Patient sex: M
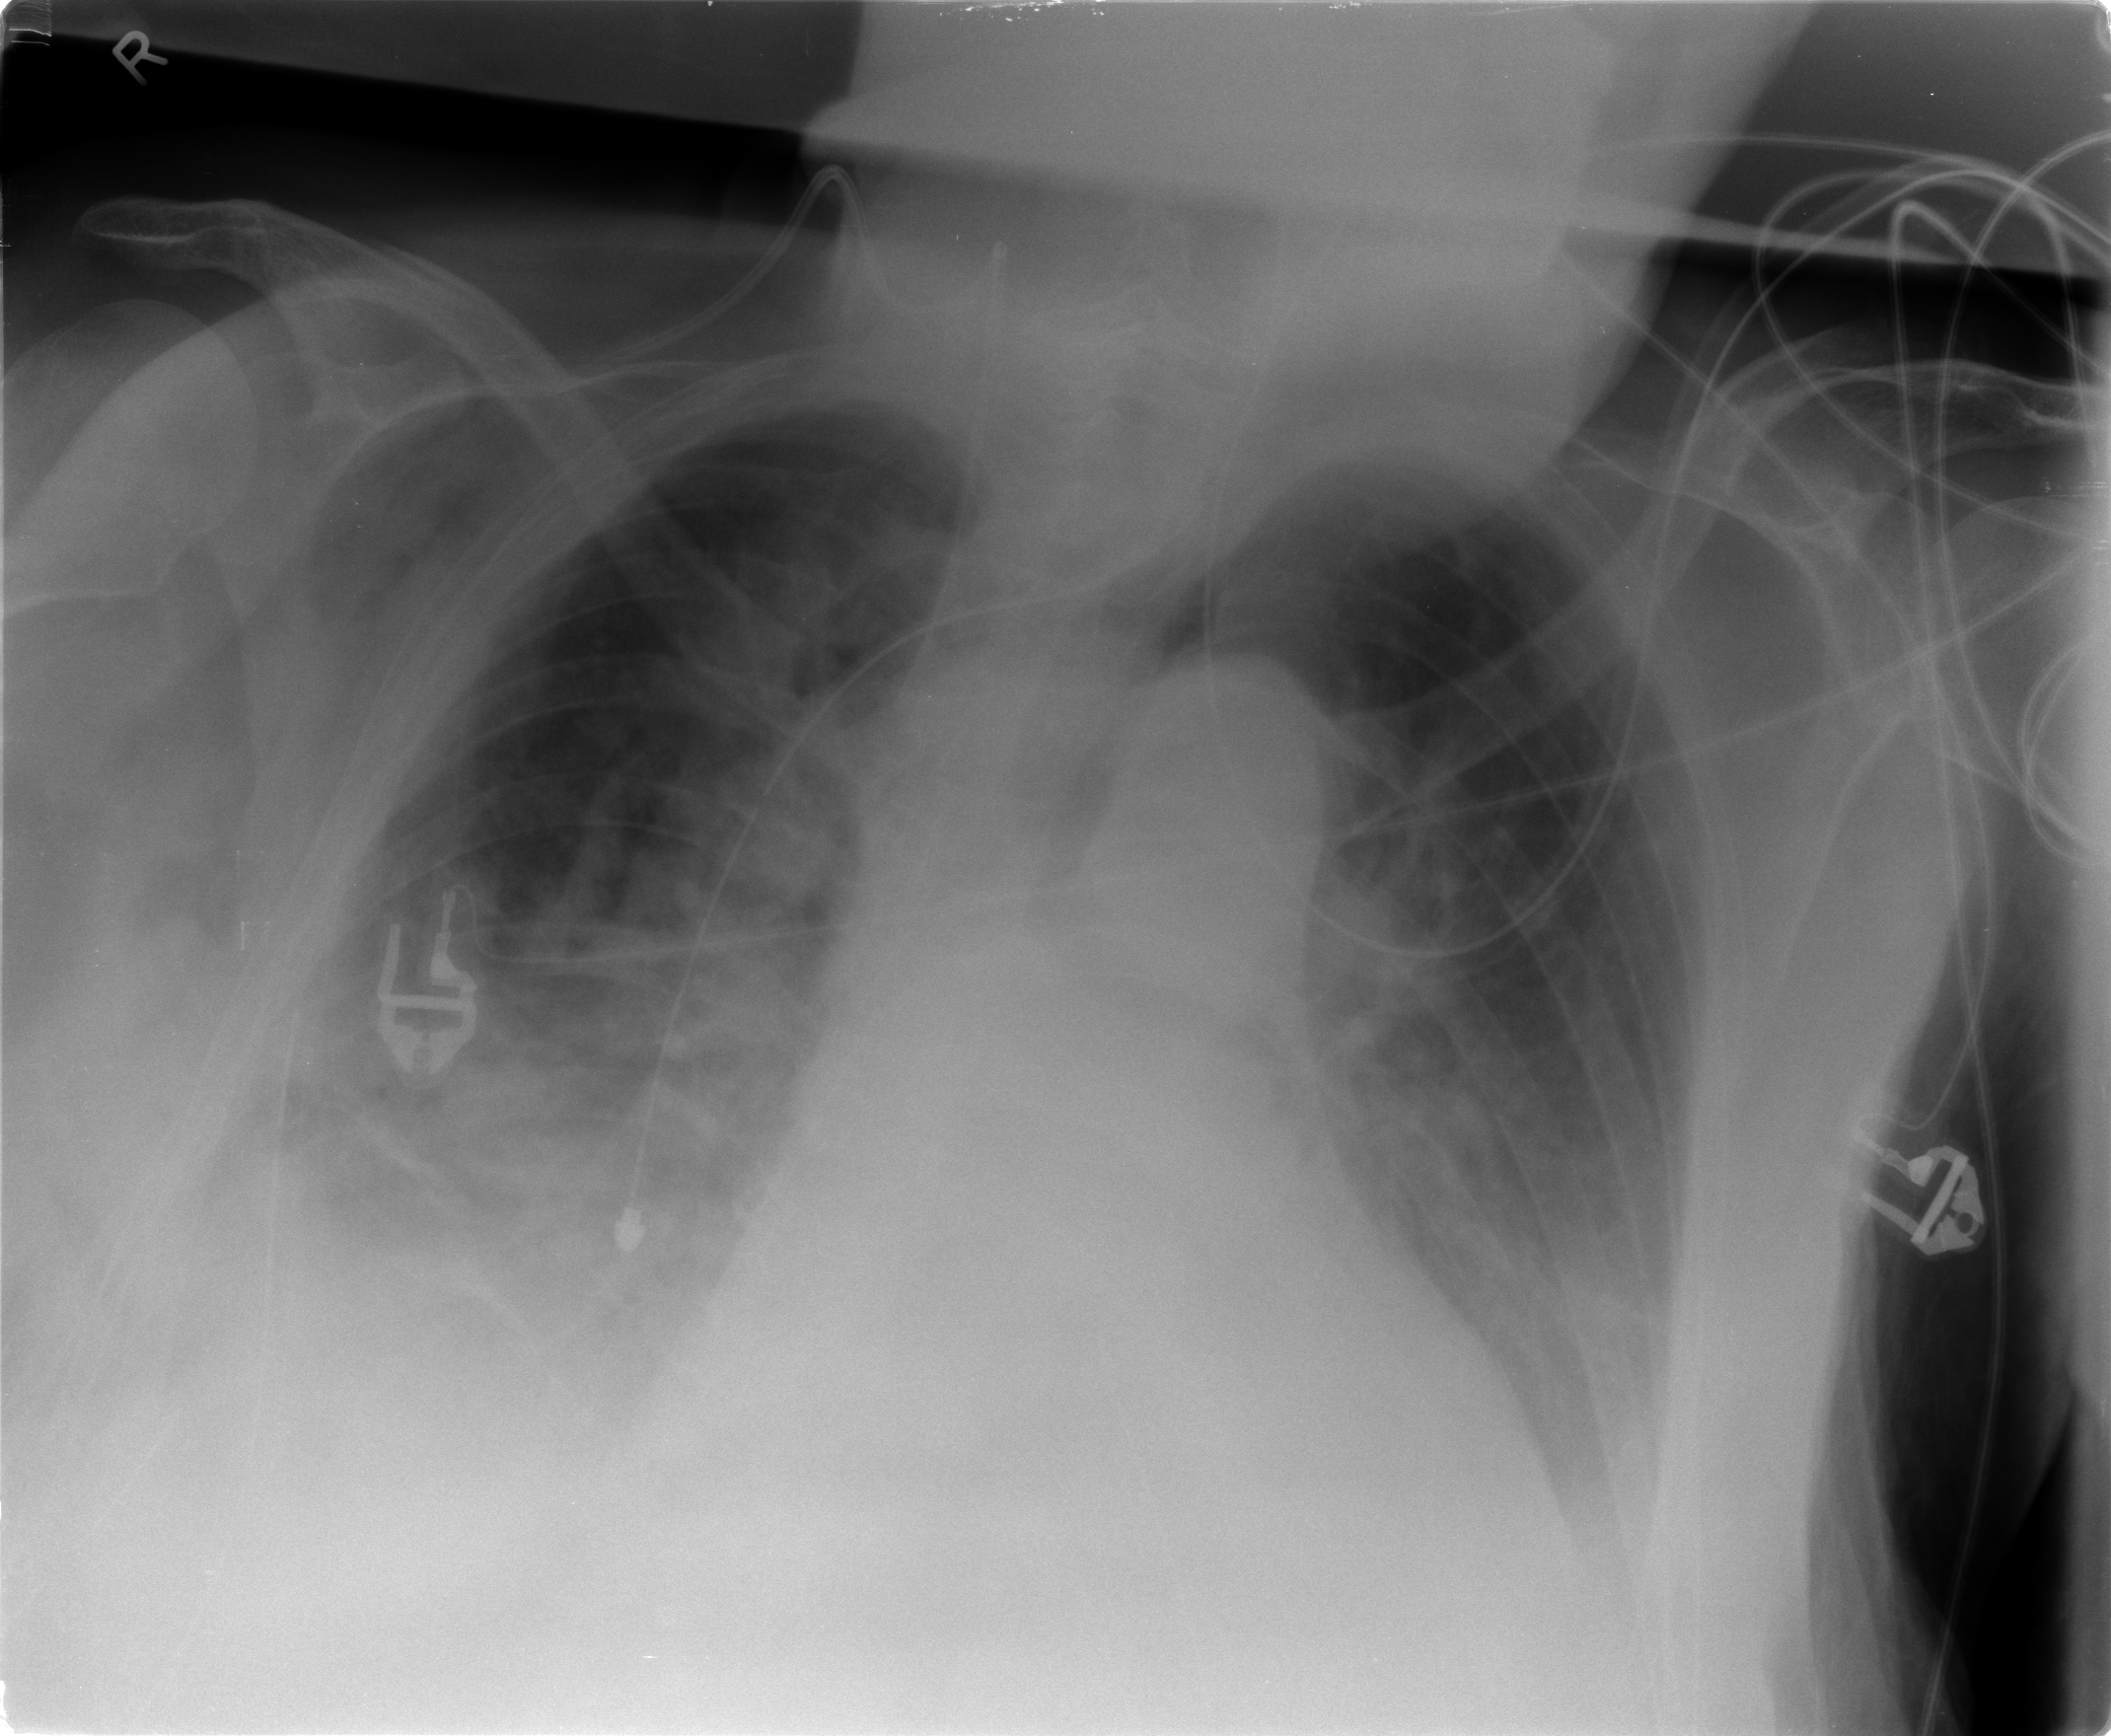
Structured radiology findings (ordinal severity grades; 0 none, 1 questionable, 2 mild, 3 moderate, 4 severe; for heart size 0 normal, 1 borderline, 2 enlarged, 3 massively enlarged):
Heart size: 1
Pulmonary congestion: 2
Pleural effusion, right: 2
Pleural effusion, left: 2
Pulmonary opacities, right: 2
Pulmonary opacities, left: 1
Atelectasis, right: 3
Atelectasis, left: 2